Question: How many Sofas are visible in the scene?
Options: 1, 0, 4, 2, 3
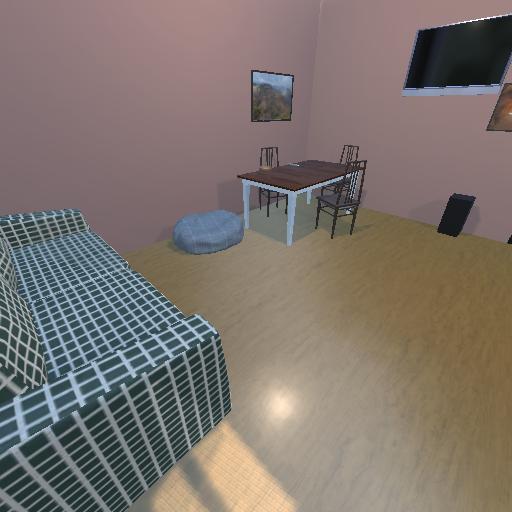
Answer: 1